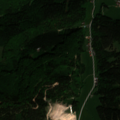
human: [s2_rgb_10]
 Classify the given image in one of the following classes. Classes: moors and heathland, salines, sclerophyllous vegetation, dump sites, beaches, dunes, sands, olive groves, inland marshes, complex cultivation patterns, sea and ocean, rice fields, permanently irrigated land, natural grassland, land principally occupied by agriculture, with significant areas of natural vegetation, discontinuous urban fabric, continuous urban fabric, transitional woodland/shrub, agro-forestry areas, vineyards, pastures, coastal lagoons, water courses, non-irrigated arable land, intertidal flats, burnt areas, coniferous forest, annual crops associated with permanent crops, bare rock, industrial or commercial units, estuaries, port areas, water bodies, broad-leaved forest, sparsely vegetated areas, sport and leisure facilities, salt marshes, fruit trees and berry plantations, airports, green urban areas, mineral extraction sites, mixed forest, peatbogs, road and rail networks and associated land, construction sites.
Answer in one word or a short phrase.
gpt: pastures, coniferous forest, mixed forest